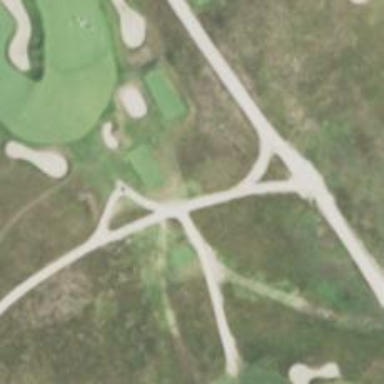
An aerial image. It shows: Path used for both walking and golf.